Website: bh-photo
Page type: customer-info-address
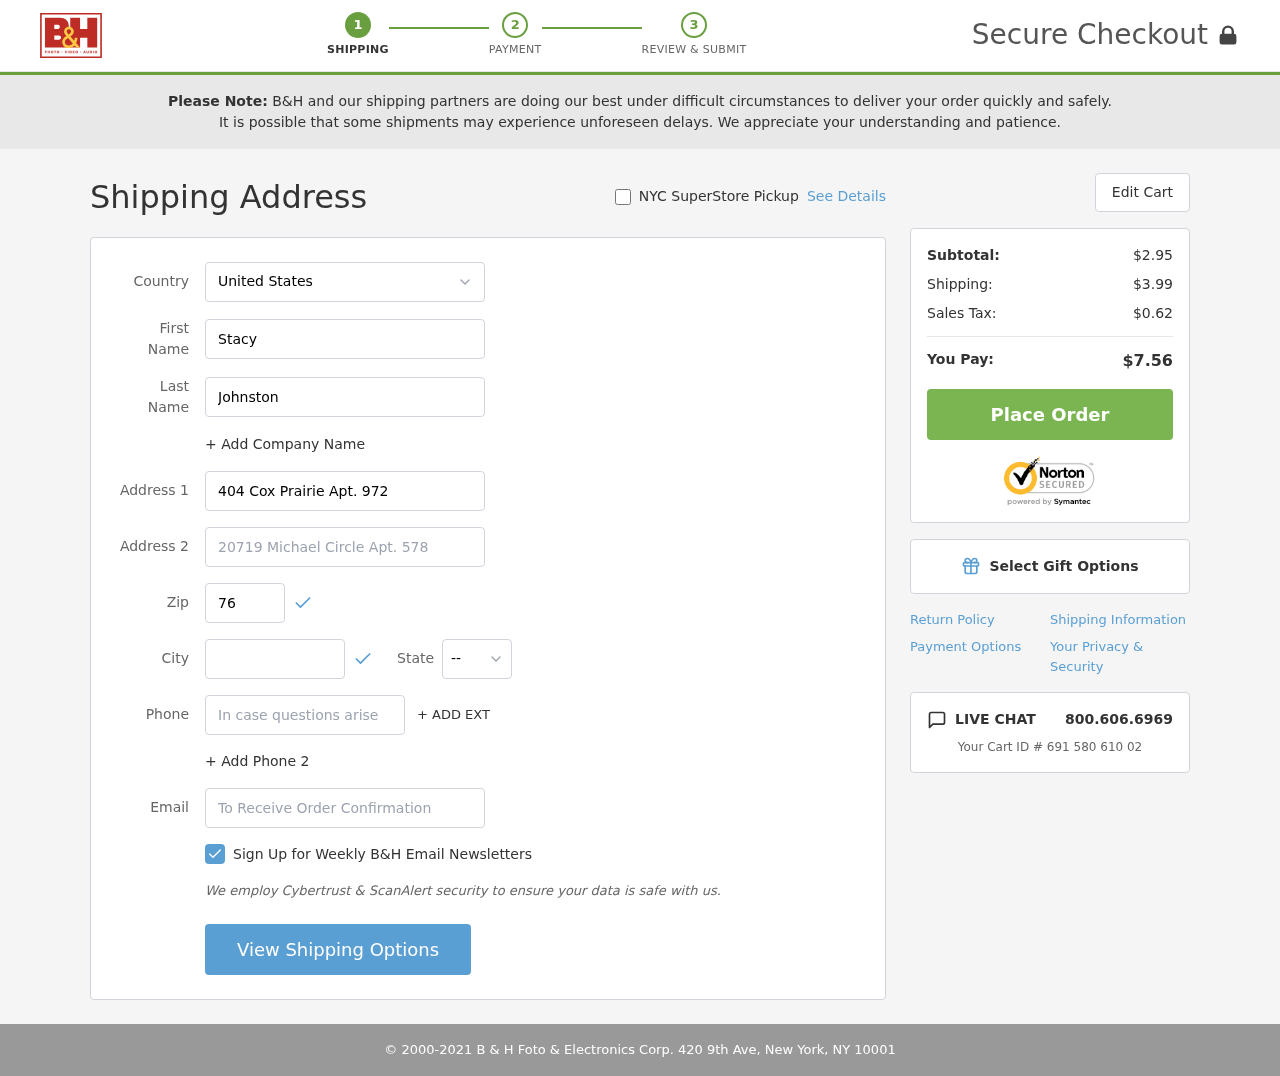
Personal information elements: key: PII_CITY
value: Port Eric
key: PII_COUNTRY
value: United States
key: PII_EMAIL
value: stacy_johnston@hotmail.com
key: PII_FIRSTNAME
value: Stacy
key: PII_LASTNAME
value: Johnston
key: PII_PHONE
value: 7535364743
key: PII_POSTCODE
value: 76464
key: PII_STATE_ABBR
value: NJ
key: PII_STREET
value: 404 Cox Prairie Apt. 972
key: PII_STREET2
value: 20719 Michael Circle Apt. 578
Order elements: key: ORDER_SUBTOTAL
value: $2.95
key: ORDER_SHIPPING_COST
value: $3.99
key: ORDER_TAX
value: $0.62
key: ORDER_TOTAL
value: $7.56
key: ORDER_ID
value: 691 580 610 02